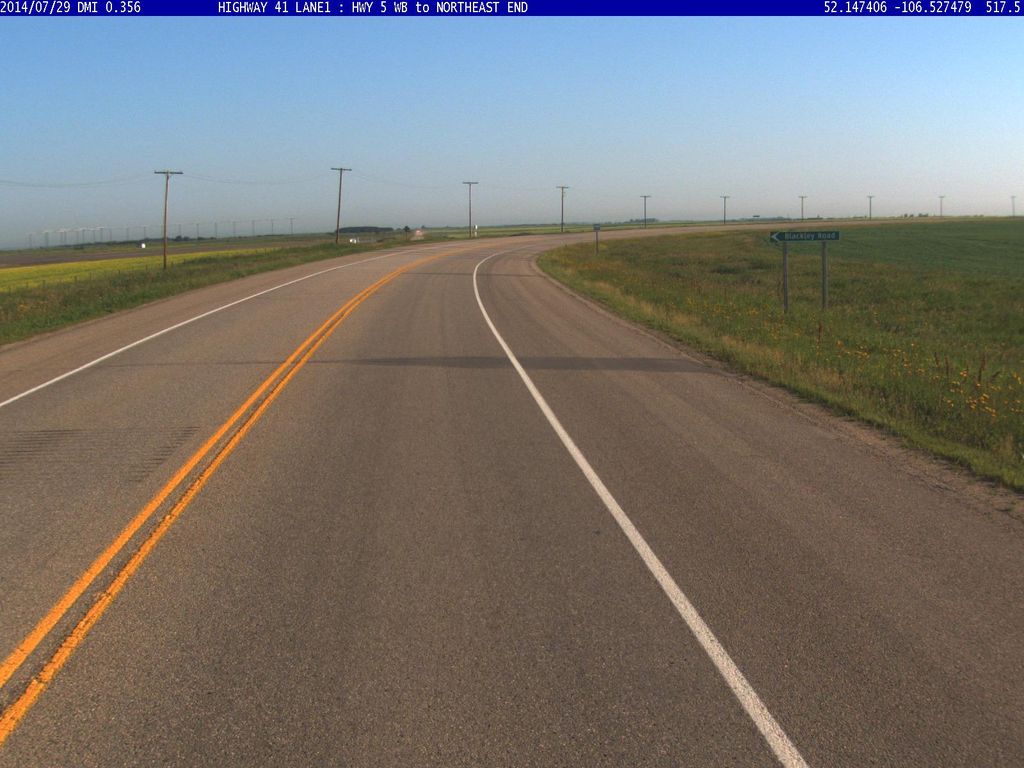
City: saskatoon